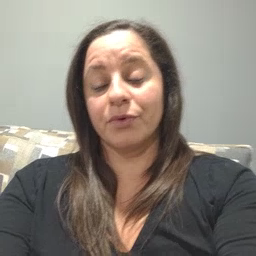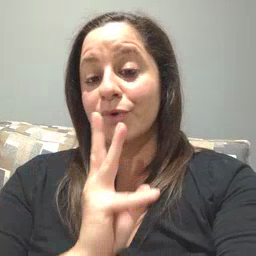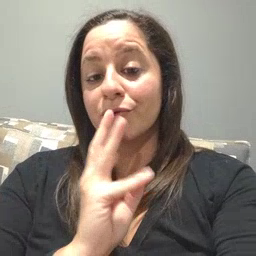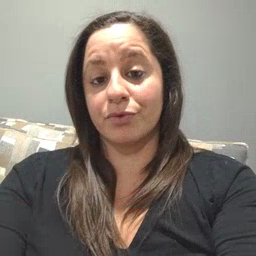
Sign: water